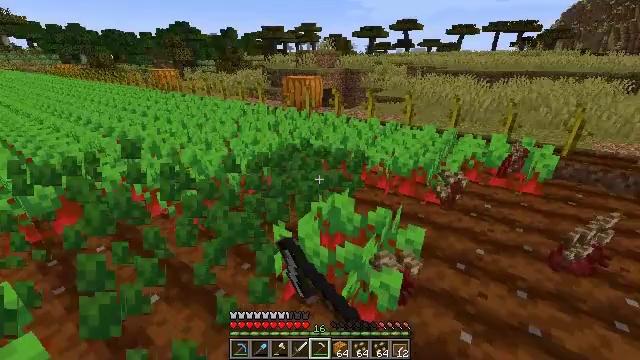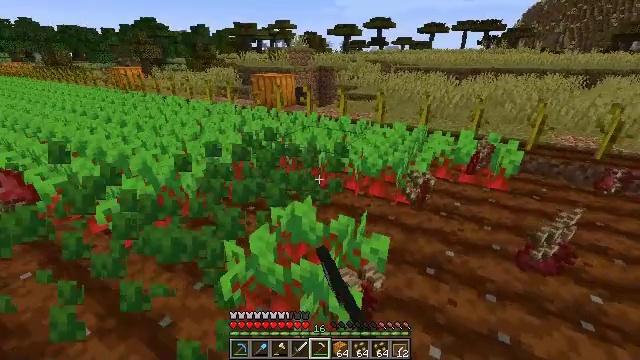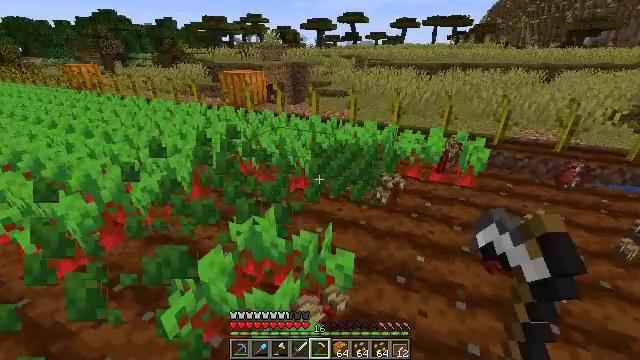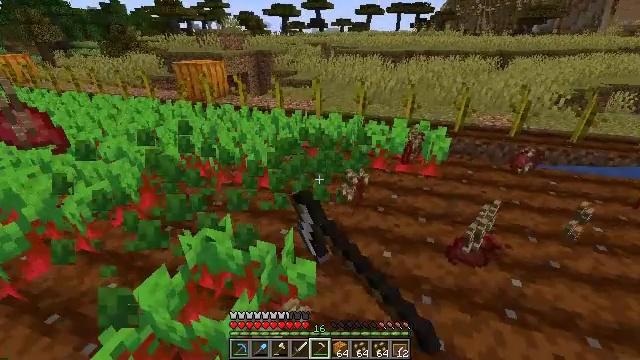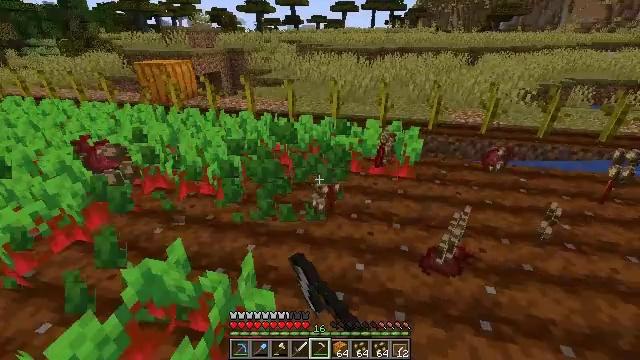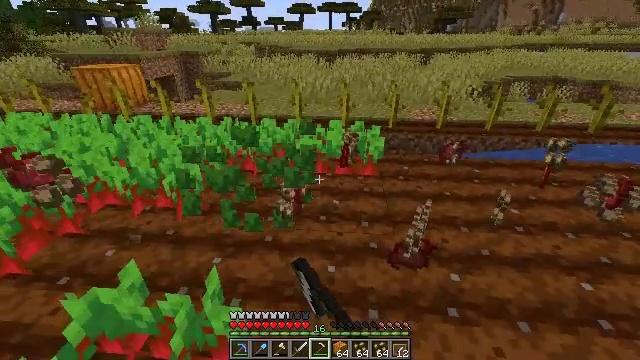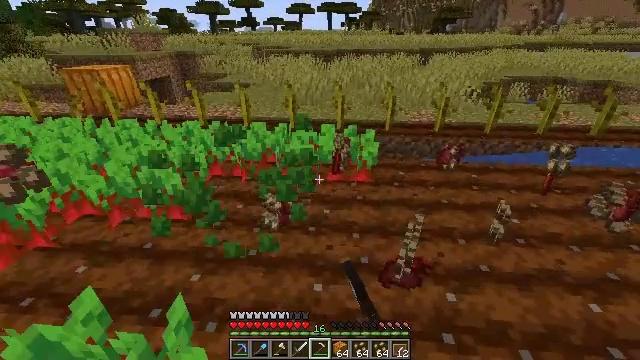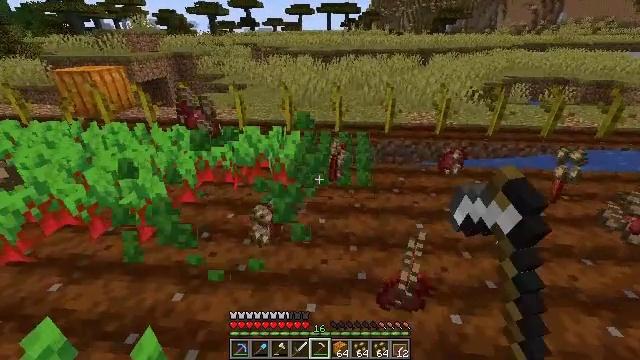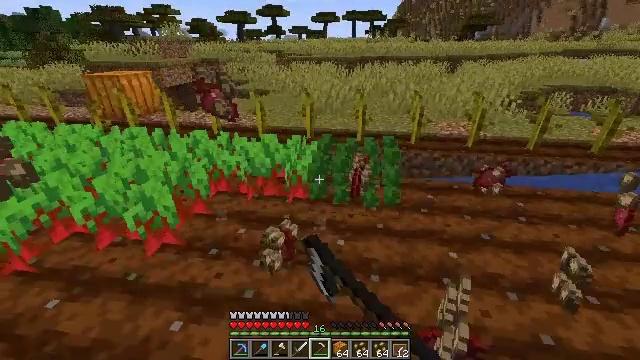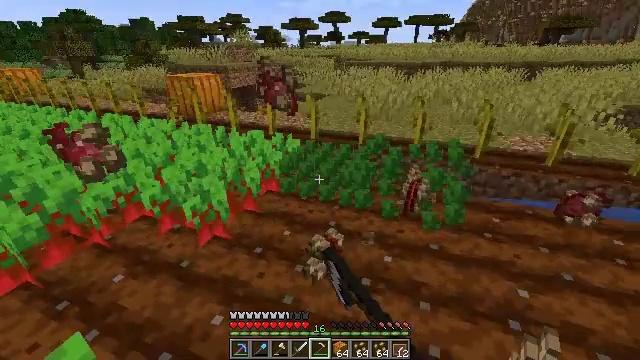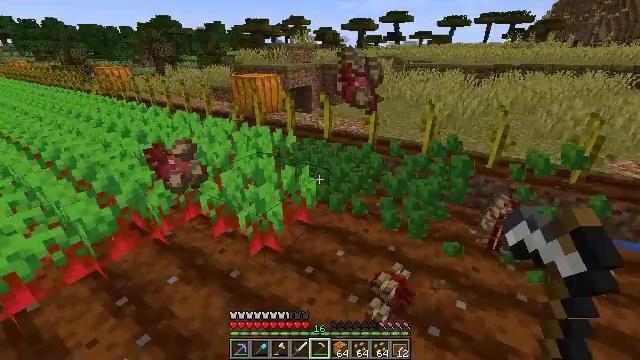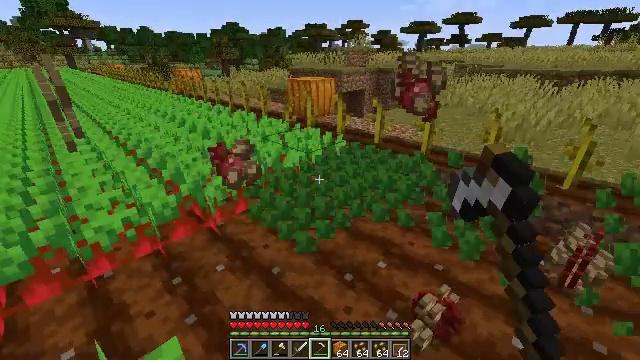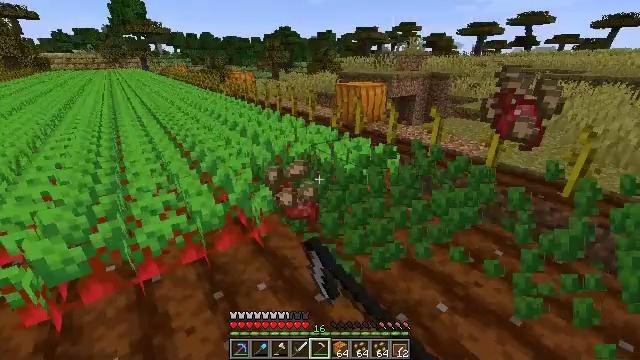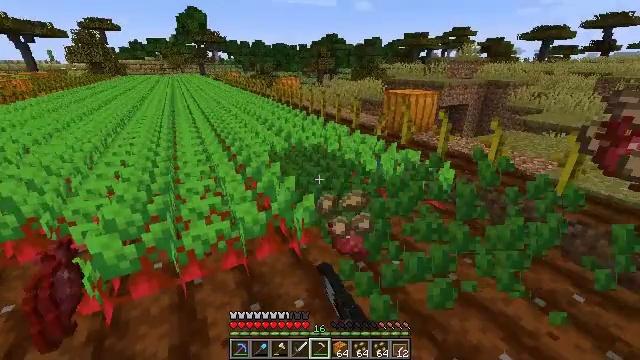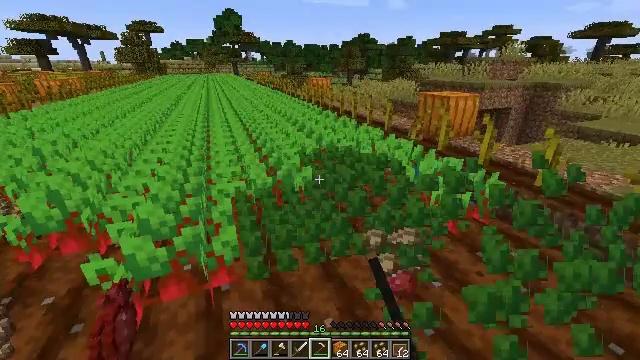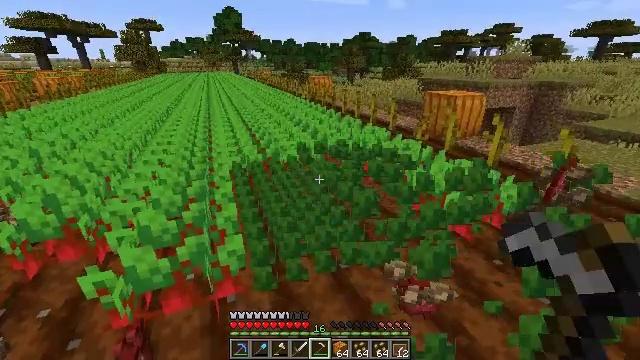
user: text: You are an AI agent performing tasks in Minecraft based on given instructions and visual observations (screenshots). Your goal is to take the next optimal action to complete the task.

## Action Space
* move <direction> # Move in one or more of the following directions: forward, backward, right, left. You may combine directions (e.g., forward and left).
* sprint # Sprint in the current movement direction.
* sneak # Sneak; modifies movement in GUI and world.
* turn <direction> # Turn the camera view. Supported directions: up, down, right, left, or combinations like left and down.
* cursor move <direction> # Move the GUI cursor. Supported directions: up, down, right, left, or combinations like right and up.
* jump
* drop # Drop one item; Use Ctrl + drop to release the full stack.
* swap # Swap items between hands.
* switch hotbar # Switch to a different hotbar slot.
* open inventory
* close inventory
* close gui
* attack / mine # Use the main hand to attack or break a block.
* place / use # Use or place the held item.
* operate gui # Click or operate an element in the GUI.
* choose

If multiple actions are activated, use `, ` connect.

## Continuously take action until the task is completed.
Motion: motion action
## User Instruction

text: Mine beetroots from the garden.
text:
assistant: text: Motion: move forward and move right, turn right, attack / mine
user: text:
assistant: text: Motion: move forward and move right, turn right, attack / mine
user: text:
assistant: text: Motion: move forward and move right, turn right and down, attack / mine
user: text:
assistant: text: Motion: move forward and move right, turn right, attack / mine
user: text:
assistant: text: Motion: move forward and move right, turn right, attack / mine
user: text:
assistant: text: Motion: move forward, attack / mine
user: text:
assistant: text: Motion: move forward, attack / mine
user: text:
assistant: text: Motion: move forward and move left, turn left and up, attack / mine
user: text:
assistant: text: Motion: move forward and move left, turn left, attack / mine
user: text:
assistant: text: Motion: move forward and move left, turn left, attack / mine
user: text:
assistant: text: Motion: move forward and move left, turn left, attack / mine
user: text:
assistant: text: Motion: move forward and move left, turn left, attack / mine
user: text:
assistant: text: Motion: move forward and move left, turn left and up, attack / mine
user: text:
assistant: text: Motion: move forward and move left, turn left, attack / mine
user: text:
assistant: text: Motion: move left, attack / mine
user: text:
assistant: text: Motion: move right, turn right and down, attack / mine
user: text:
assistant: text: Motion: move back and move right, turn right and down, attack / mine
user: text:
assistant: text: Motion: move back and move right, turn right and down, attack / mine
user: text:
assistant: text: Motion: move back and move right, turn down, attack / mine
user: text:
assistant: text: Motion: move back and move right, turn left and down, attack / mine
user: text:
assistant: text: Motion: move back and move right, turn left and down, attack / mine
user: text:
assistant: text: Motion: move back and move left, turn left and down, attack / mine
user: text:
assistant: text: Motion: move back and move left, turn left and down, attack / mine
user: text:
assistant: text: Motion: move back and move left, turn left and down, attack / mine
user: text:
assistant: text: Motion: move back and move left, attack / mine
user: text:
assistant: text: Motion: move left, attack / mine
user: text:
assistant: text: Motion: move forward and move left, attack / mine
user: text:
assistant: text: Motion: move forward and move left, turn up, attack / mine
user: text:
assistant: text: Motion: move forward and move left, turn up, attack / mine
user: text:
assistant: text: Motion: move forward and move left, turn up, attack / mine